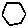
Label: hexagon